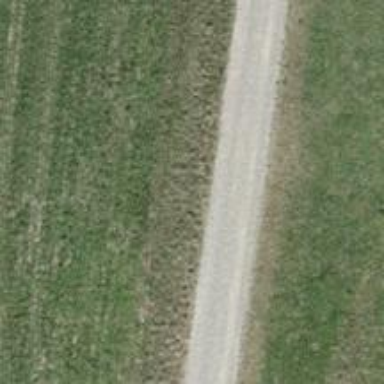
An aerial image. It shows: Gravel track with grade 2 quality.